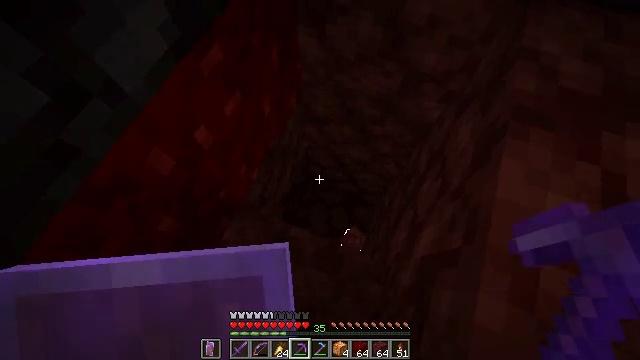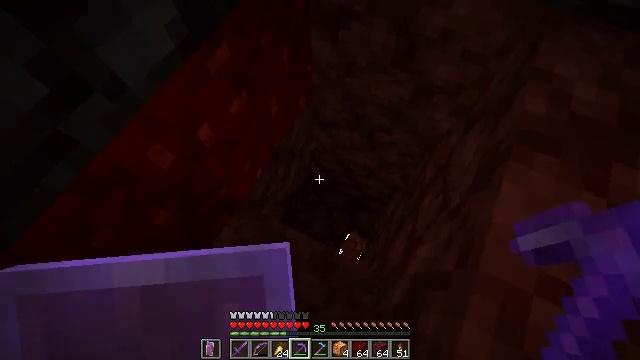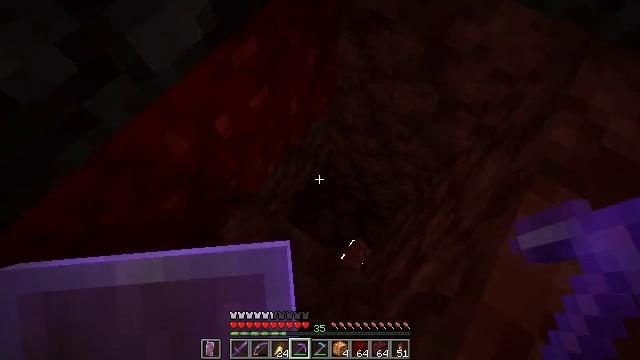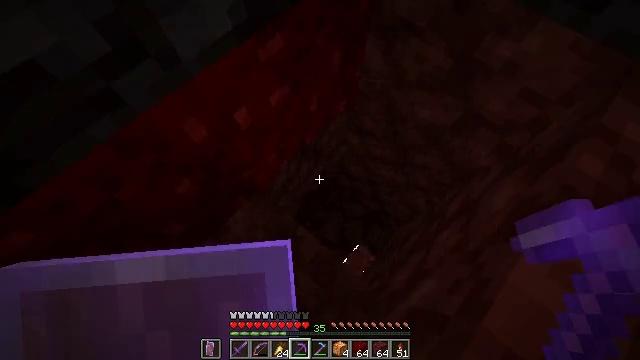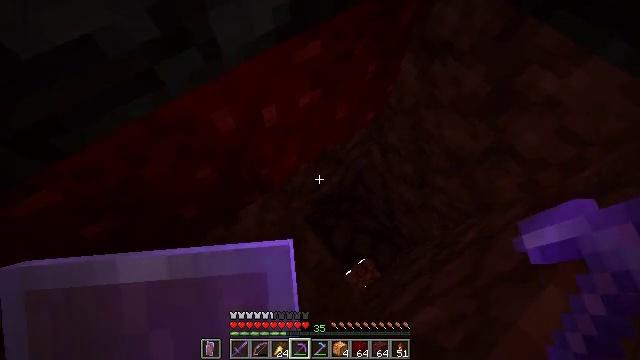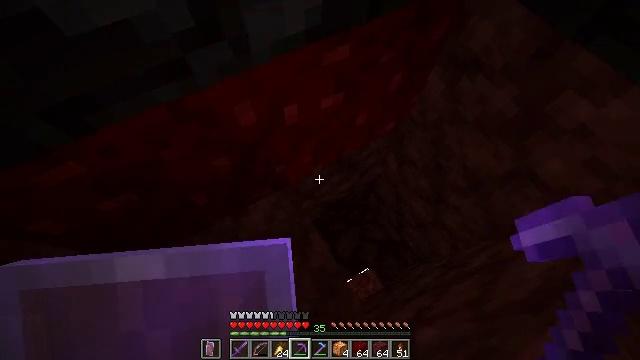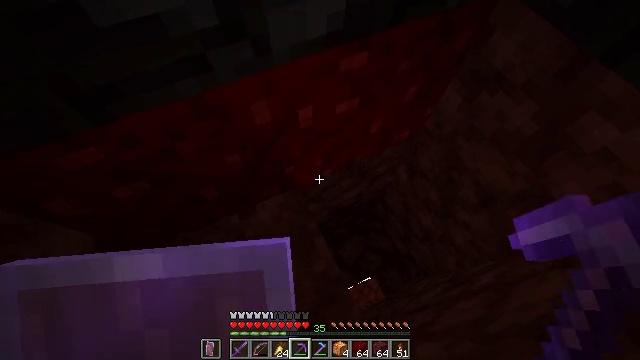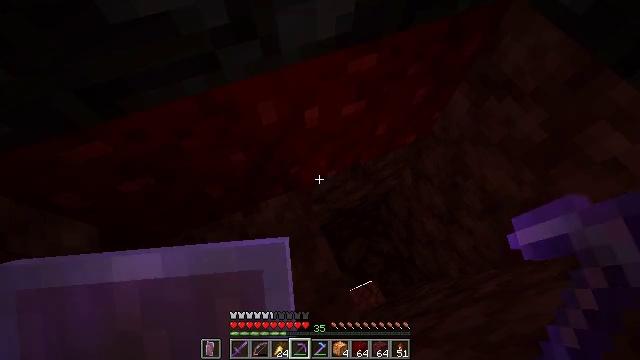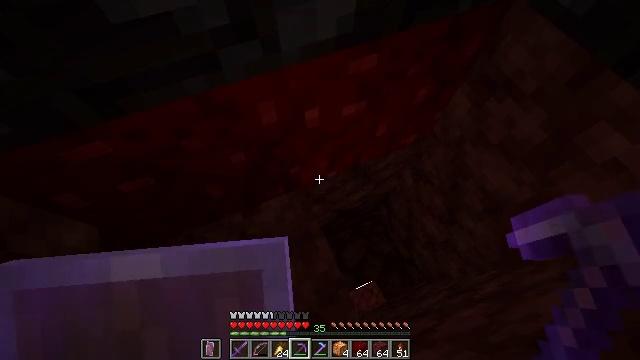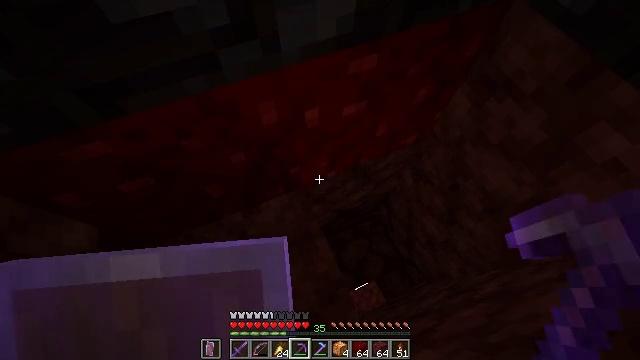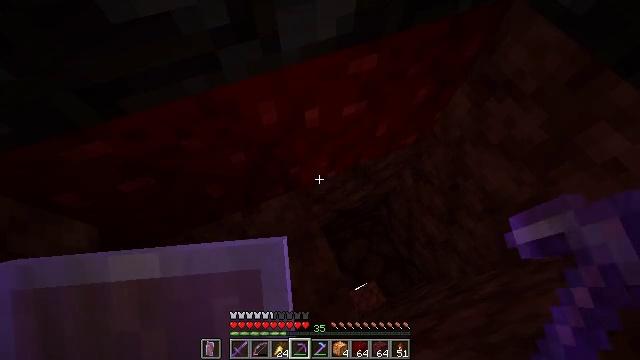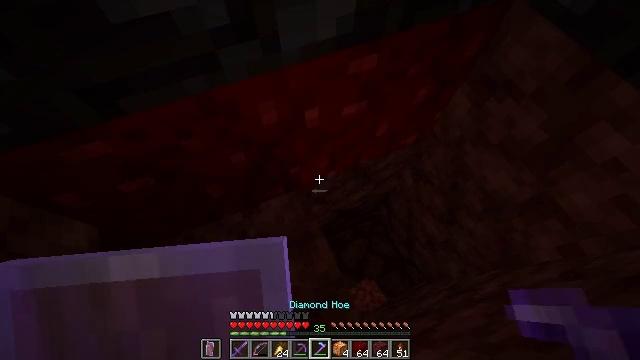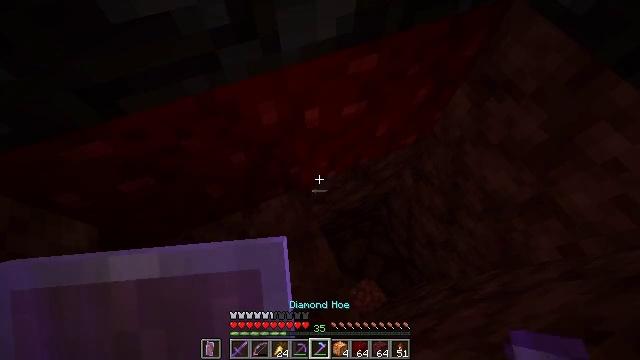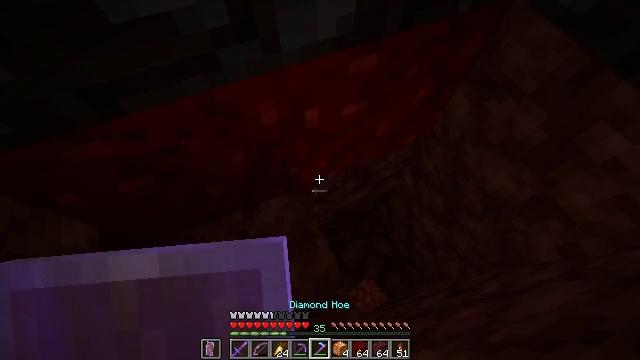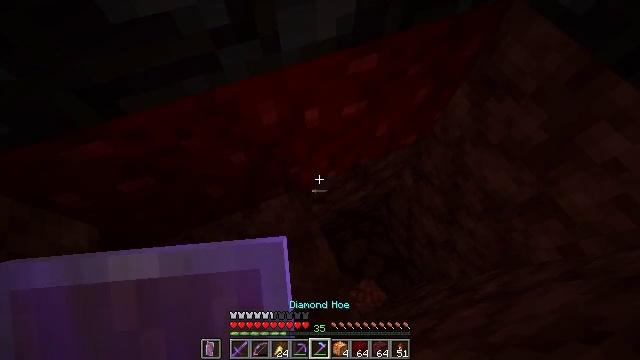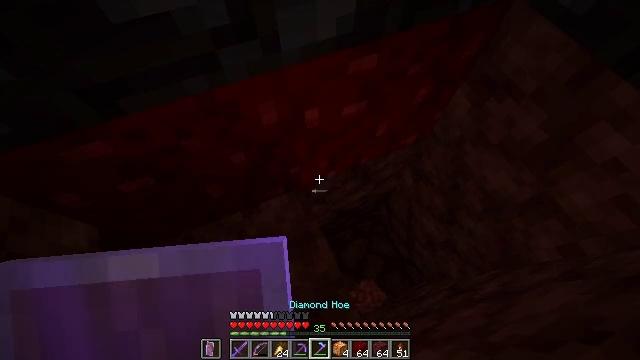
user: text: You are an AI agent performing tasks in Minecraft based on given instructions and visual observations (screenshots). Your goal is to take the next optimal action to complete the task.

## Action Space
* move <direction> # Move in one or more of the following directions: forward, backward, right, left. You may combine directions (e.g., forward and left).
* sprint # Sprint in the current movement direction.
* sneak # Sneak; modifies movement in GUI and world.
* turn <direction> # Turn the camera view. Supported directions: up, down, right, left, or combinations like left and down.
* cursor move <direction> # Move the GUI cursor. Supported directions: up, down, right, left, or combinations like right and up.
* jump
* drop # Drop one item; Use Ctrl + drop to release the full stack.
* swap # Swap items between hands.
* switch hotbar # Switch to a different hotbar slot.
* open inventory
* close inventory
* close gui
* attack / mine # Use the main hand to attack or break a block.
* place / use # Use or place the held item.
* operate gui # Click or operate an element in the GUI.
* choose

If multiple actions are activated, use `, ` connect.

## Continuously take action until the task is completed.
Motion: motion action
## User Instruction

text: Gather the nether wart block from a crimson forest.
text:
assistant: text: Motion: turn left
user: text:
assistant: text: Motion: turn left
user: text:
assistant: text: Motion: turn left
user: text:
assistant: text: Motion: turn left and up
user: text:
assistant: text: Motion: turn left
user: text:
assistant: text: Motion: turn left
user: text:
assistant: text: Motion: turn left
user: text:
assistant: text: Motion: no_op
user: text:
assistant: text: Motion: no_op
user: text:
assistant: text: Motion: no_op
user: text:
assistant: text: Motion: no_op
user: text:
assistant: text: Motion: no_op
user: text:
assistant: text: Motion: no_op
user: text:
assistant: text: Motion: no_op
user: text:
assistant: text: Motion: no_op
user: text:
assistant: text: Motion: no_op
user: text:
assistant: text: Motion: no_op
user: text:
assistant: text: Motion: no_op
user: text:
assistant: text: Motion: attack / mine
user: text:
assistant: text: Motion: attack / mine
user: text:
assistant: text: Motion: attack / mine
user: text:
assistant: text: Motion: no_op
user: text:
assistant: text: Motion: no_op
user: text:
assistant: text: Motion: no_op
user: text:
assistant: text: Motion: no_op
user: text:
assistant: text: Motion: no_op
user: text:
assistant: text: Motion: no_op
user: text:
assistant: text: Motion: no_op
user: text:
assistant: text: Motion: no_op
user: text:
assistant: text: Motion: no_op